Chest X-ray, PA view. Patient: 56 years old, sex M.
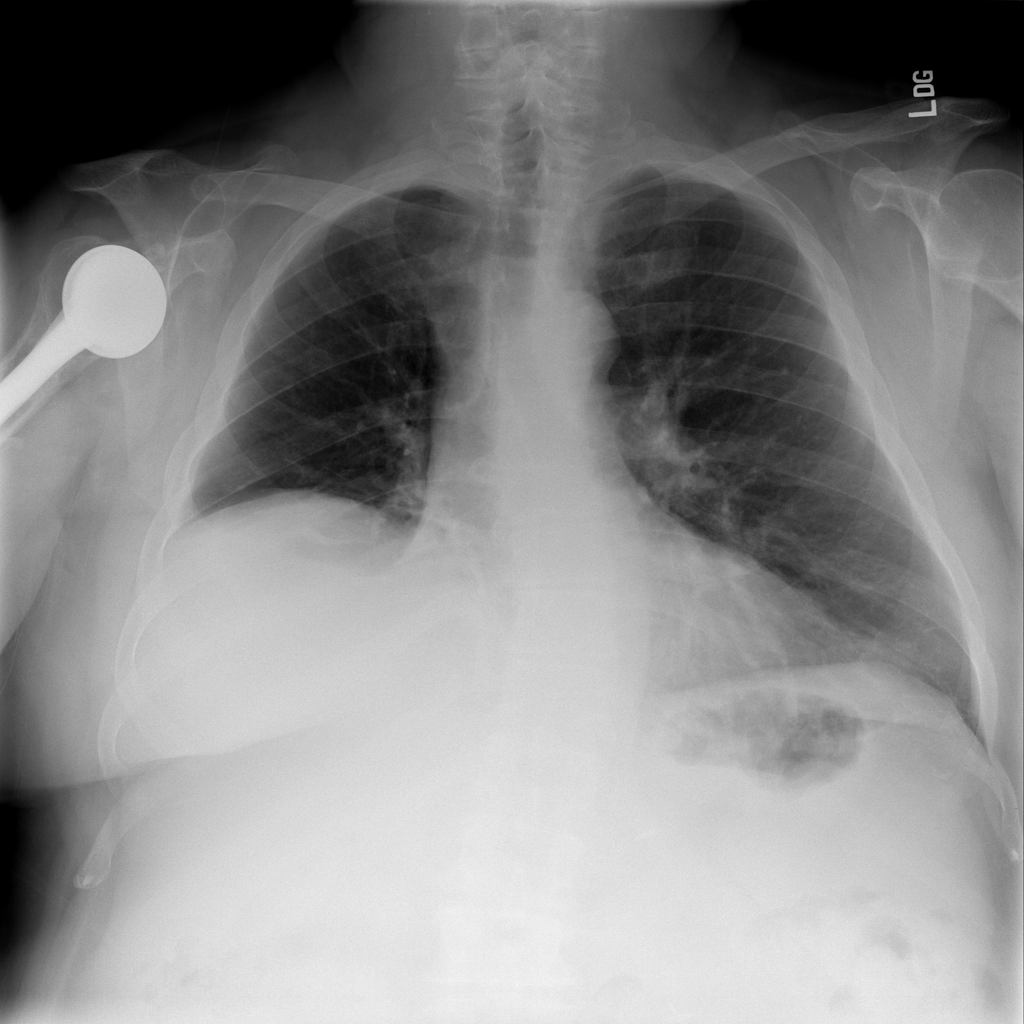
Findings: No Finding